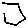
Label: hexagon